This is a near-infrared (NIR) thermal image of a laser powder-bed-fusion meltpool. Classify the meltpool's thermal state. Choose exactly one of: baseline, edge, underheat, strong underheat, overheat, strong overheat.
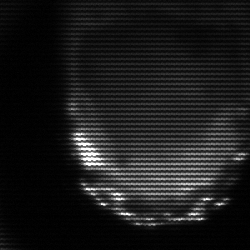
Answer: edge